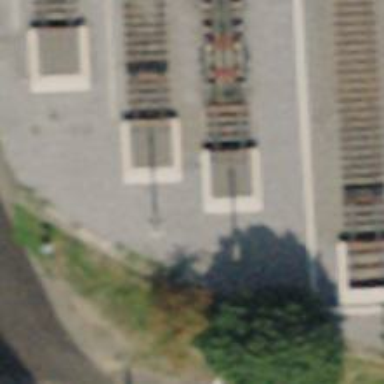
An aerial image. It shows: Railway buffer stop.